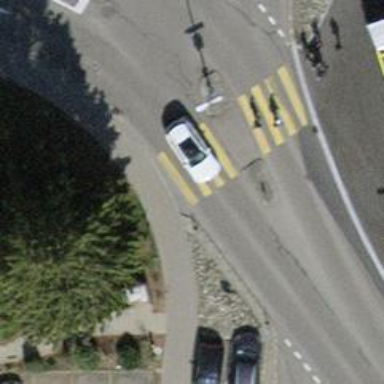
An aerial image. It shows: Zebra crossing on the road.